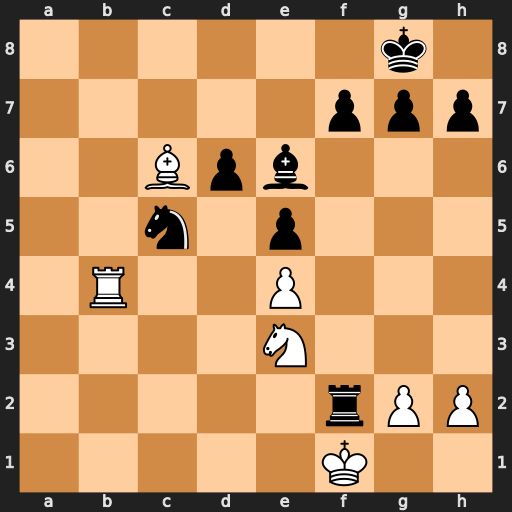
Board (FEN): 6k1/5ppp/2Bpb3/2n1p3/1R2P3/4N3/5rPP/5K2
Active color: w
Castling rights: -
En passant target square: -
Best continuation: Kg1 Na6 Rb6